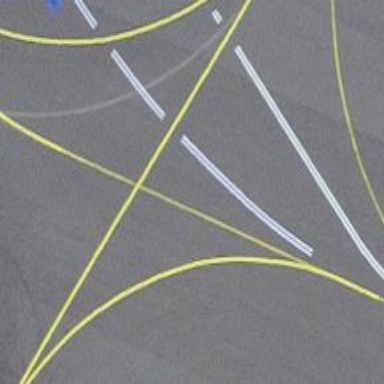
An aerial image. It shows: Image of taxiway at airport.